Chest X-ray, PA view. Patient: 69 years old, sex F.
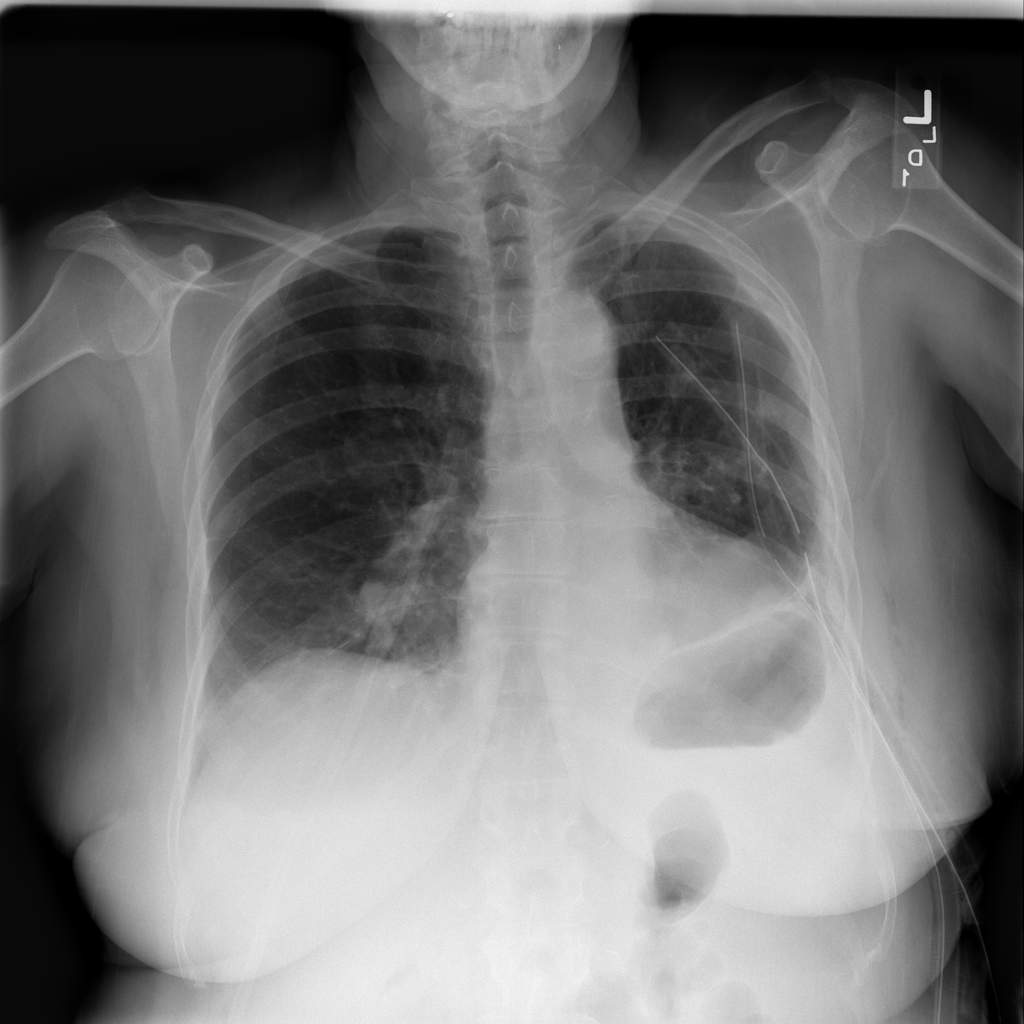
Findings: Pleural_Thickening